Field crop: maize
Growth stage: 2
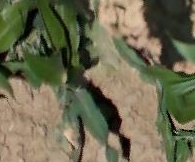
Species: maize